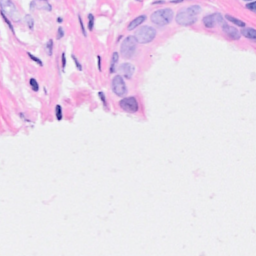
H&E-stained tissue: Breast